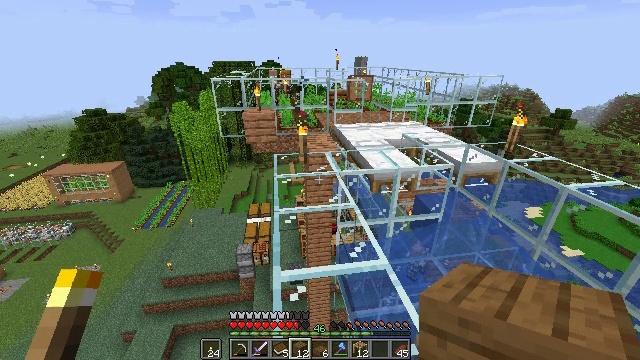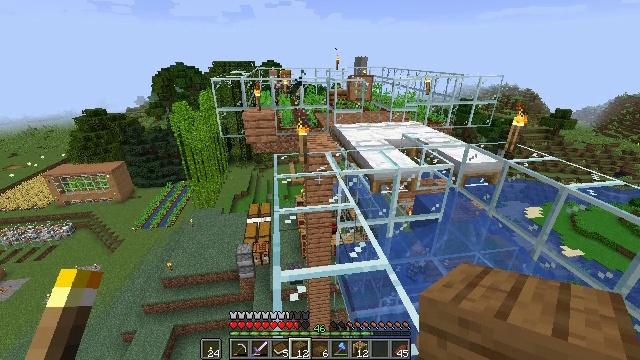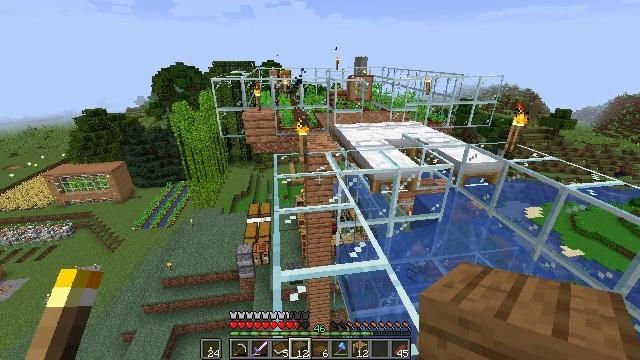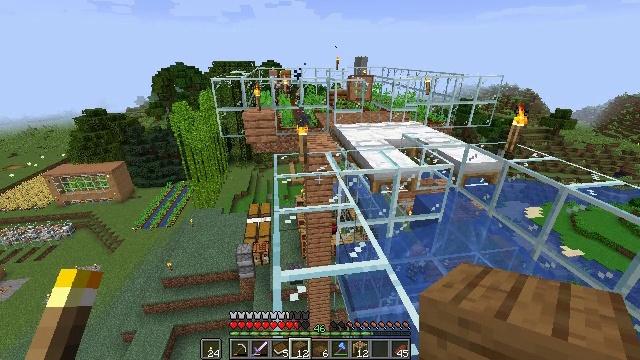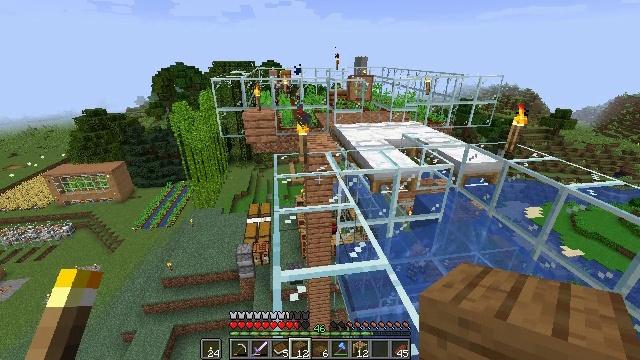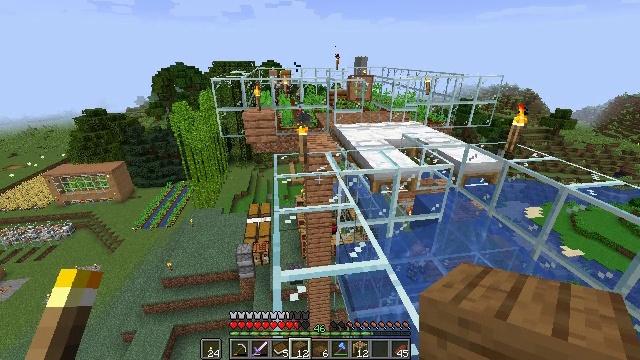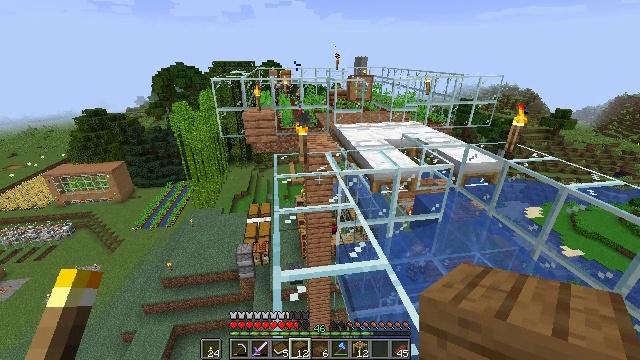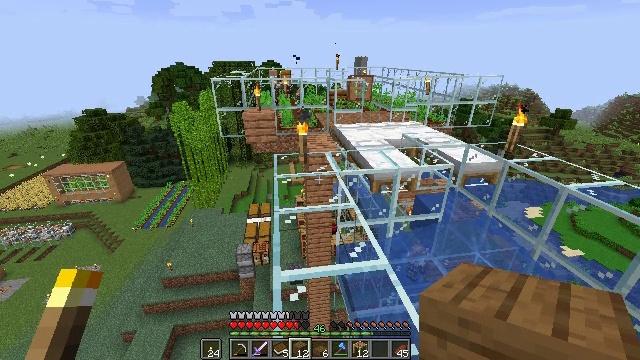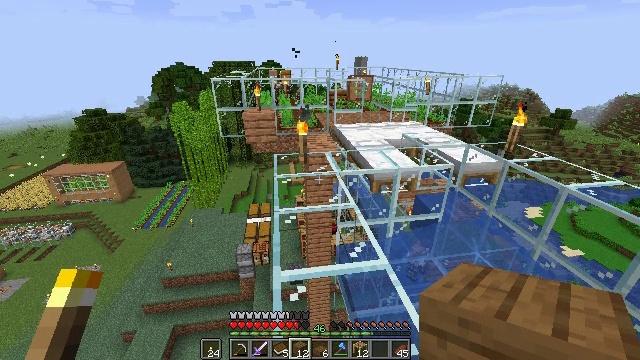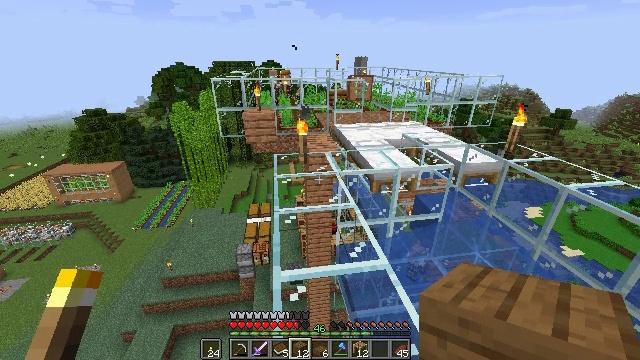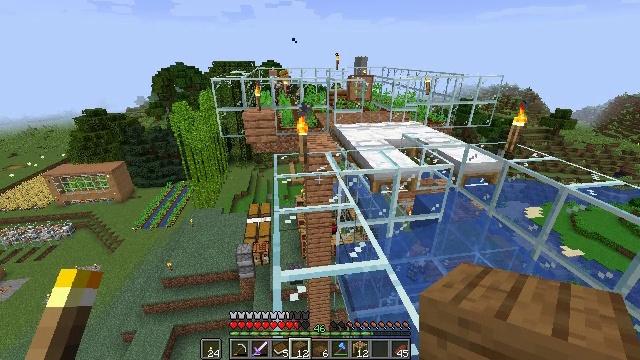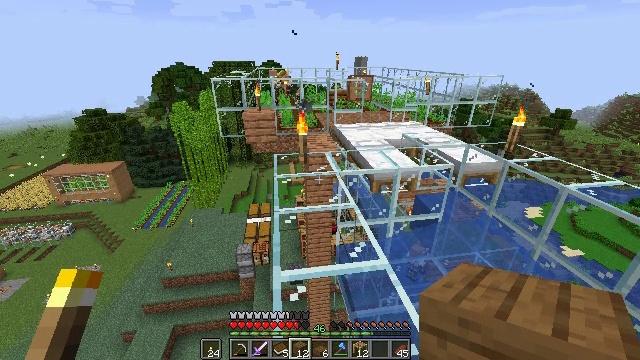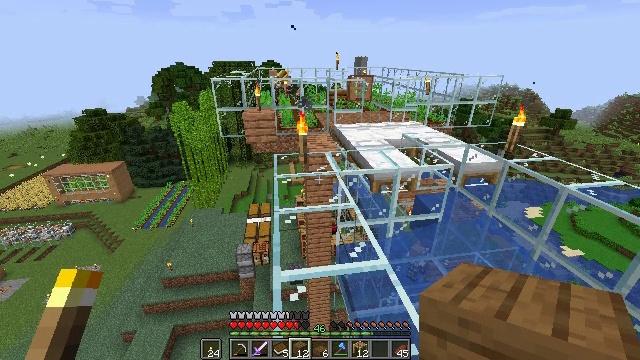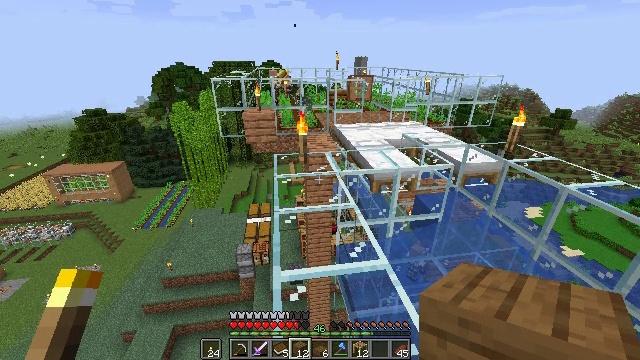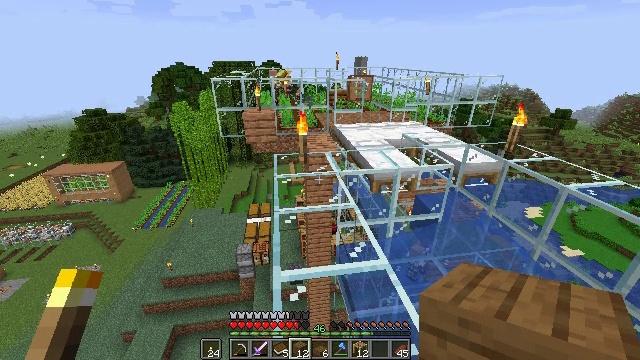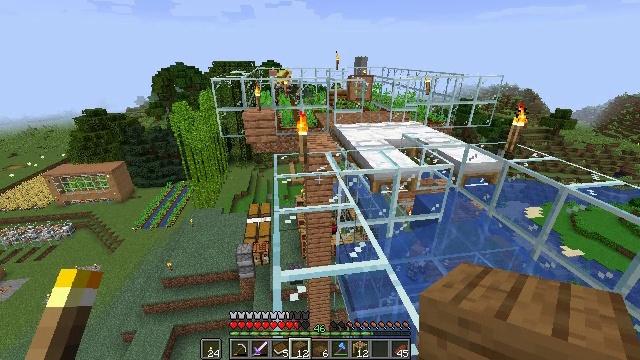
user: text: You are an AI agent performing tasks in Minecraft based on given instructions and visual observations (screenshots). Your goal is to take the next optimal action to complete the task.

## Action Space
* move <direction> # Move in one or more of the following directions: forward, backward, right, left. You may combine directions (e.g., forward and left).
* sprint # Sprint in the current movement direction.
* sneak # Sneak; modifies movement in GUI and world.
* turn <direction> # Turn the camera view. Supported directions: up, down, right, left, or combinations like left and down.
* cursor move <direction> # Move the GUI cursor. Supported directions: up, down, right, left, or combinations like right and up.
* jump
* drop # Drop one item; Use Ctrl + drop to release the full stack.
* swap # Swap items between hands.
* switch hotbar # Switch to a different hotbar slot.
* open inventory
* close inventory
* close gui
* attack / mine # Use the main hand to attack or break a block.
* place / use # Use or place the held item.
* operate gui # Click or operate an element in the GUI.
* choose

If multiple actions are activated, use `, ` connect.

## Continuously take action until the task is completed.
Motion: motion action
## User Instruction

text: Craft a spruce fence gate using the crafting table.
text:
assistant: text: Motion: no_op
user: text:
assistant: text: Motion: no_op
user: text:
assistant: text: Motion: no_op
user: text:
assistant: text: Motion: no_op
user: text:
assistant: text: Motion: no_op
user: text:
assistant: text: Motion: no_op
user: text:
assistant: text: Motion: no_op
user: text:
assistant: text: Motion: no_op
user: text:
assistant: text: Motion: no_op
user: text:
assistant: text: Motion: no_op
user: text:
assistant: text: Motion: no_op
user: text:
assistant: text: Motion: no_op
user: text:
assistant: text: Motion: no_op
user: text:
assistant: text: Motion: no_op
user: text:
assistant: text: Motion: no_op
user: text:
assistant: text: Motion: no_op
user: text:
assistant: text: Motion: no_op
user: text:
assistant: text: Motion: no_op
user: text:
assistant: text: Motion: no_op
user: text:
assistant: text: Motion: no_op
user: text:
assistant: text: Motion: no_op
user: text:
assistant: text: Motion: no_op
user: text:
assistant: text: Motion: no_op
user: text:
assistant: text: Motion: no_op
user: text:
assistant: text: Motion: no_op
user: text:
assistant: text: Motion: no_op
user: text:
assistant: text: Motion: no_op
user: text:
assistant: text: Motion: no_op
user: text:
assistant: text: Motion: no_op
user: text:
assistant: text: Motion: no_op